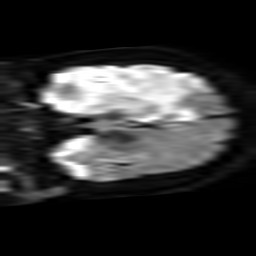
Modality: TRACE
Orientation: coronal
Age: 39
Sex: female
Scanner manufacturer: philips
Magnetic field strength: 3 T
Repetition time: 3.092 s
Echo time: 0.076 s